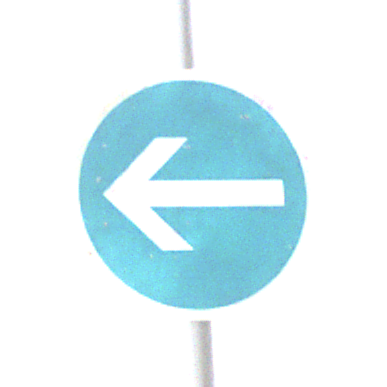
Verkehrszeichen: VorgeschriebeneFahrtrichtungHierLinks
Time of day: MorningAfternoon
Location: Outdoor (Nature)
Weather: Overcast
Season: NotSpecified
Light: Natural